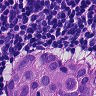
Metastatic tissue present: yes